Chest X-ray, PA view. Patient: 78 years old, sex F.
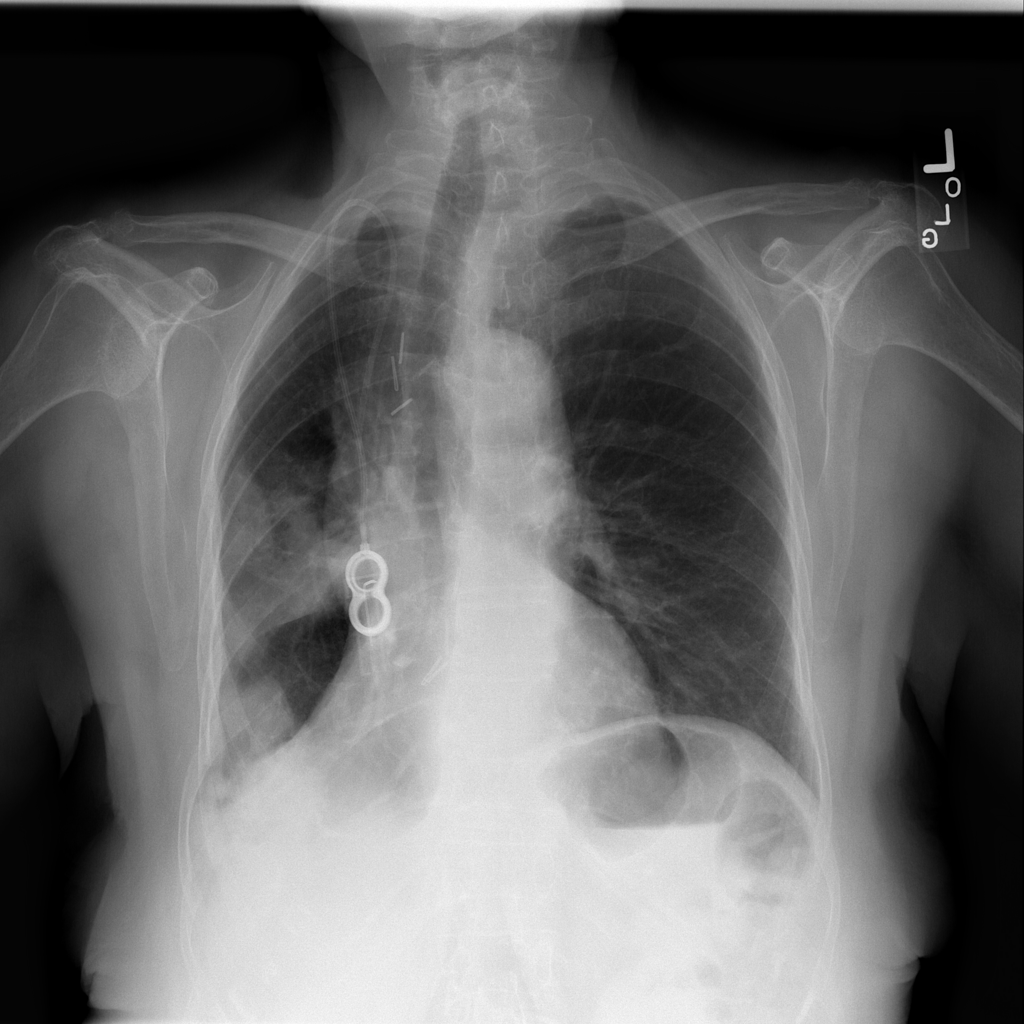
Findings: Mass